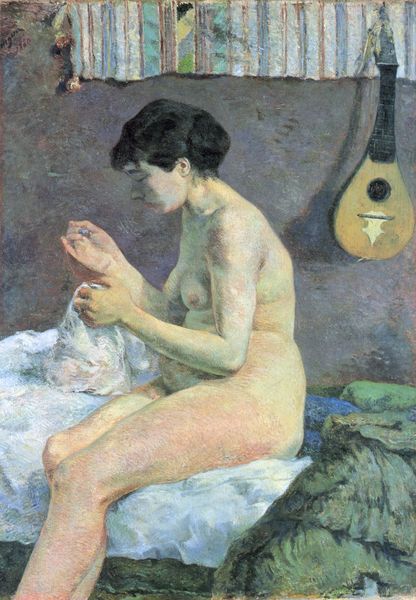
Titel: Aktstudie
Künstler: Paul Gauguin
Standort: Kobenhavn
Institution: Ny Carlsberg Glyptotek
Schlagwörter: akt, blau, dunkel, gemälde, hand, körper, nackt, schatten, weiß, cezanne, grün, impressionismus, mädchen, sitzen, brust, busen, degas, finger, frau, grau, haar, hell, kleid, licht, pastell, profil, rücken, schwarz, zimmer, tuch, teppich, wand, arm, arme, gesicht, inkarnat, kleidung, bildnis, hände, innenraum, portrait, porträt, vorhang, öl, flach, haare, sitzend, stoff, decke, gitarre, prostituierte, rosa, beine, brüste, lila, violett, edgar, kissen, gardine, wandteppich, handarbeit, nähen, musikinstrument, streifen, bett, bettdecke, schlafzimmer, faden, kammer, nadel, sticken, gesenkter blick, laken, verträumt, knie, schenkel, schwanger, kniestück, naht, kurze haare, waschen, seite, wandschmuck, müde, nackte frau, bommel, laute, mandoline, saiteninstrument, speck, bettwäsche, decken, trist, schwarzhaarig, schwangere, hure, halb abgewandt, plastischer körper